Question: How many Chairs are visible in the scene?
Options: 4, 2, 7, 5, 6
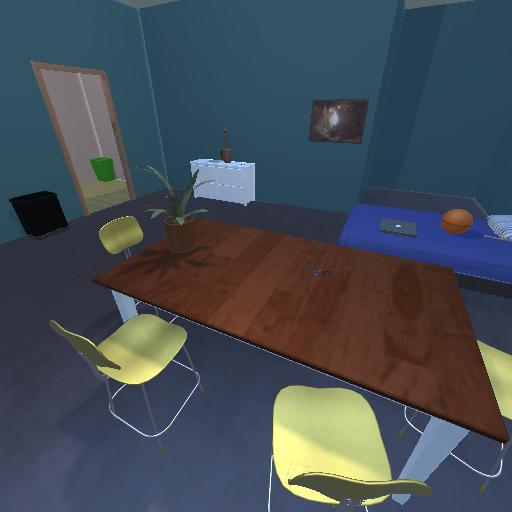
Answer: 4